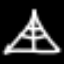
Label: The Eiffel Tower